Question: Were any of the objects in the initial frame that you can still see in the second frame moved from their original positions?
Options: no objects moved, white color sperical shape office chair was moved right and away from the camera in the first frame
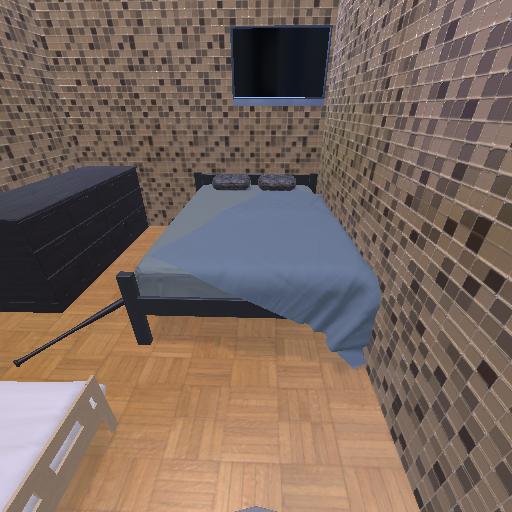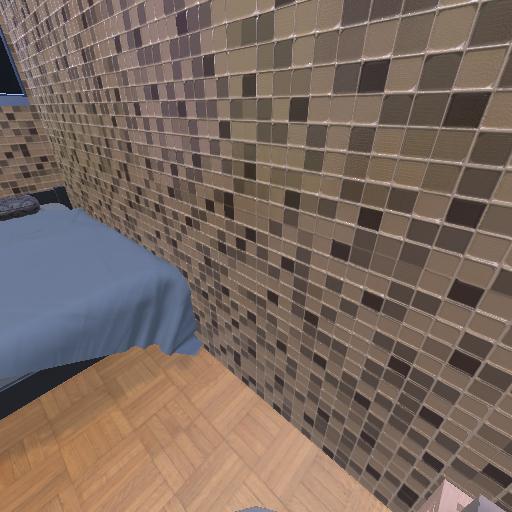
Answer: no objects moved